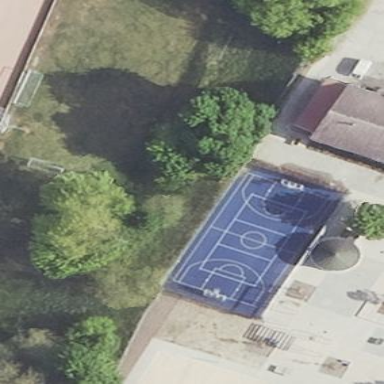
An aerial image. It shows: Basketball court located in leisure land pitch.